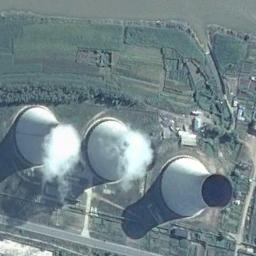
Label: thermal_power_station